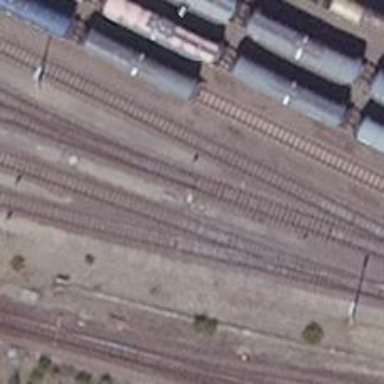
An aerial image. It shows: Railway switch.